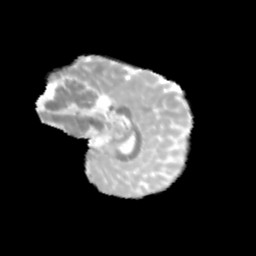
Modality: MD
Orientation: sagittal
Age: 11
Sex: male
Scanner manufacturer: siemens
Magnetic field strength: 3 T
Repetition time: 3.8 s
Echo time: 0.07 s